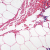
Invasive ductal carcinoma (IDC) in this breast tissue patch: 0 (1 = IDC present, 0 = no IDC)